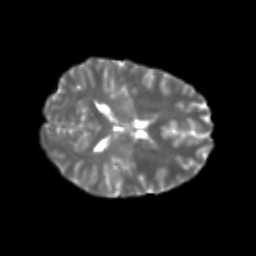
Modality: T2w
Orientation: axial
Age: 24
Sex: female
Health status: healthy
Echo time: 0.074 s